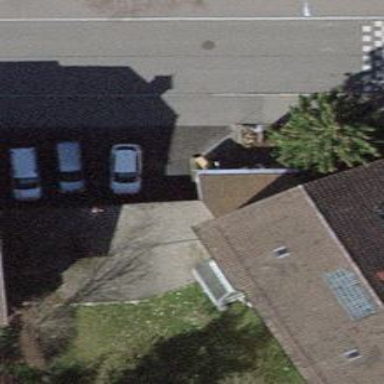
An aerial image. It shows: Garages with gabled roofs.